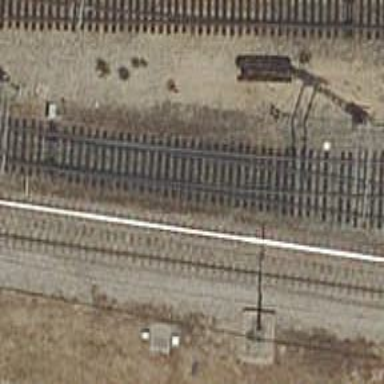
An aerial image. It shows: Railway with electrified contact lines.